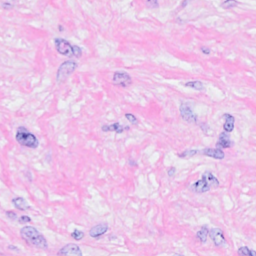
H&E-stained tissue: Breast